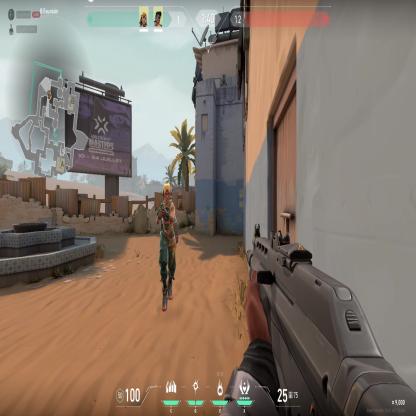
Label: teammate